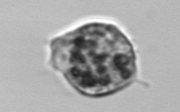
Label: Amoeba